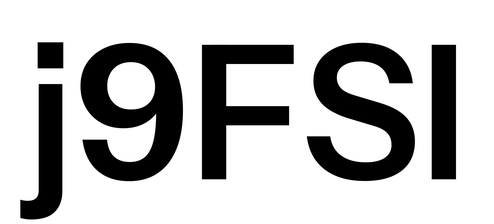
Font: InstrumentSans_SemiBold